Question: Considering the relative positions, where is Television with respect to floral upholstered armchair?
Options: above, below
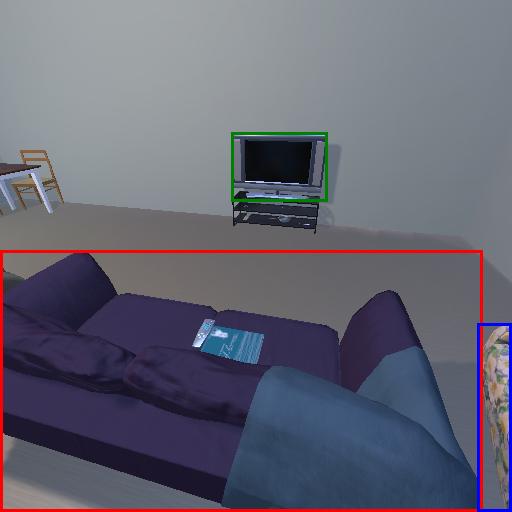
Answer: above